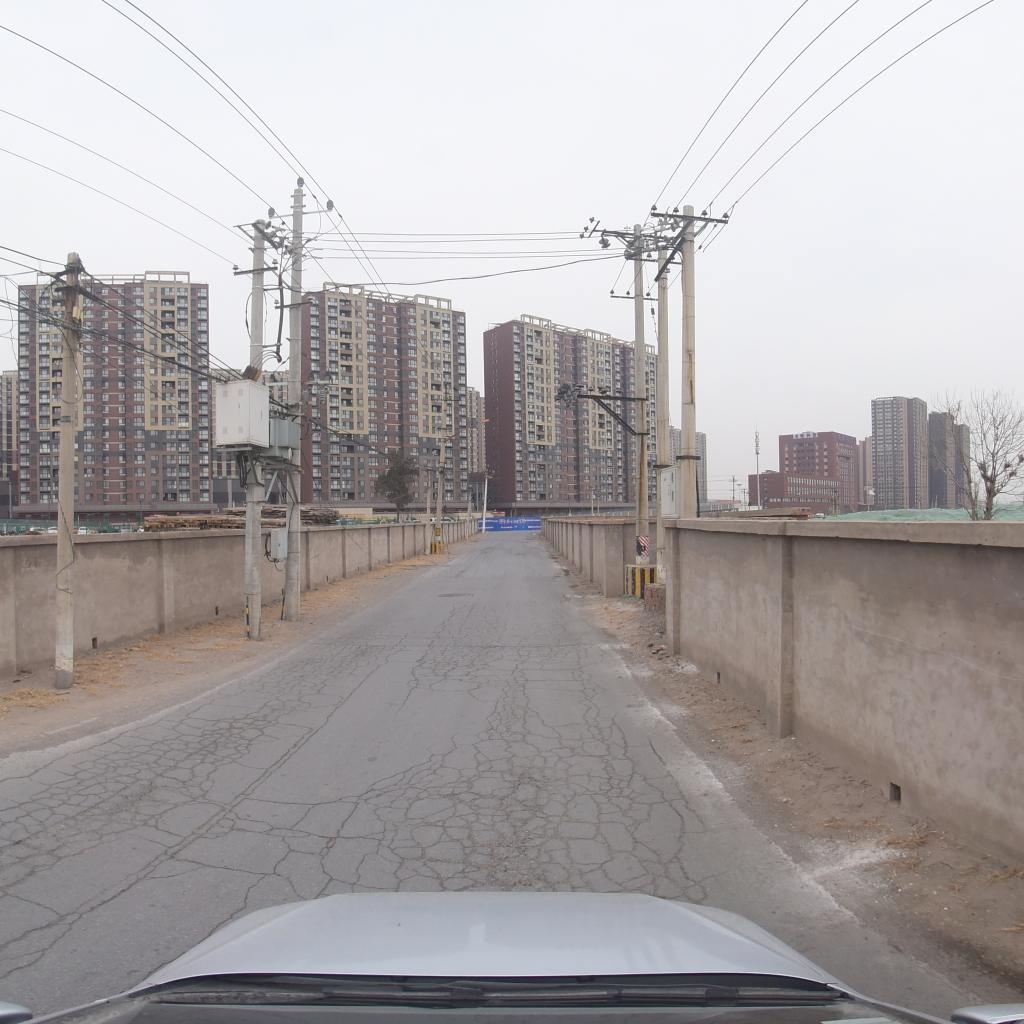
Region: Fengtai
Road damage annotations: alligator crack